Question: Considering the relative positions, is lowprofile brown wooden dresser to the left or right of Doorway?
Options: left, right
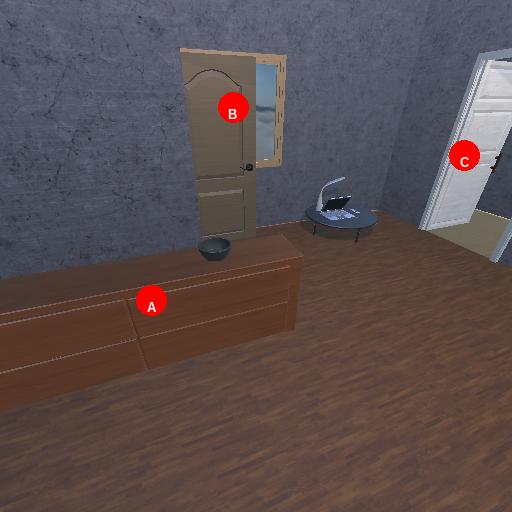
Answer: left